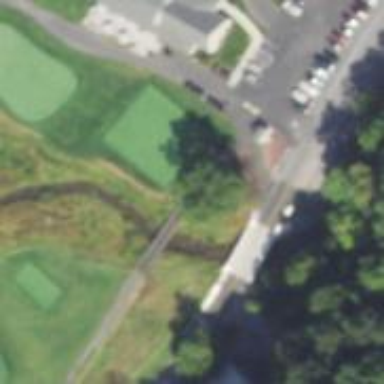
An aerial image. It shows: Golf cartpath that is also road path.